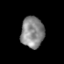
Tissue: prostate
Cell type: T cells
Senescence score: 0.2936
Nuclear area (px): 697
Mean DAPI intensity: 137.268